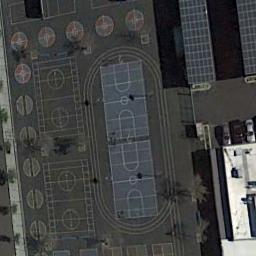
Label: basketball_court